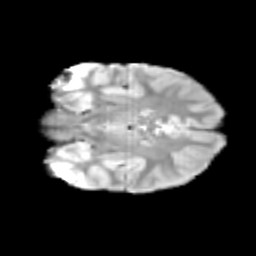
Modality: T2w
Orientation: coronal
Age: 11
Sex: male
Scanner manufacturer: siemens
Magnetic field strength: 3 T
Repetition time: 3.8 s
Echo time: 0.07 s